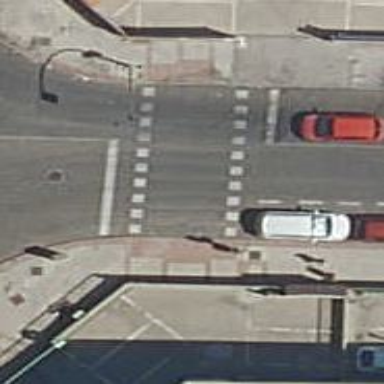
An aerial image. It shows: Road crossing with traffic signals.